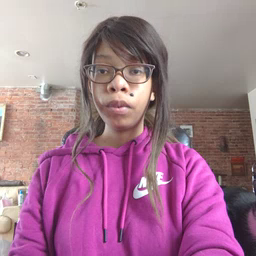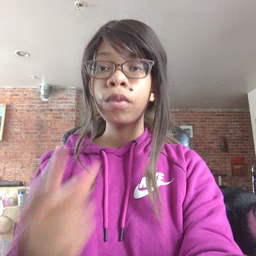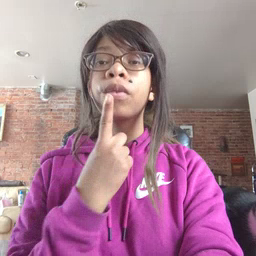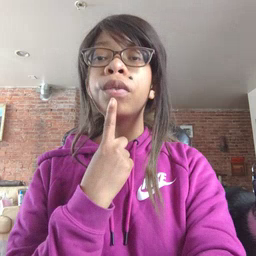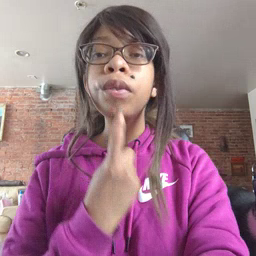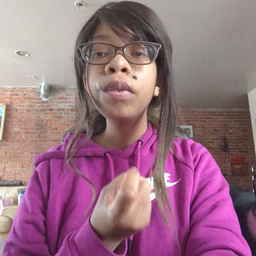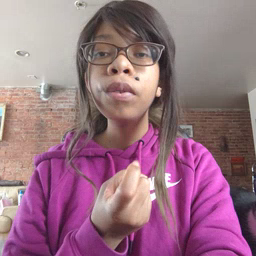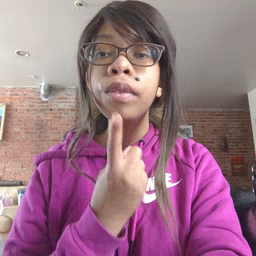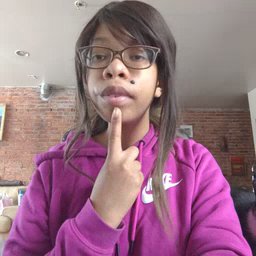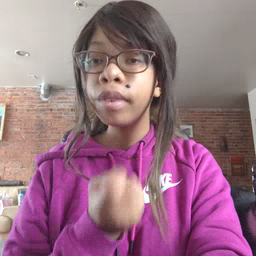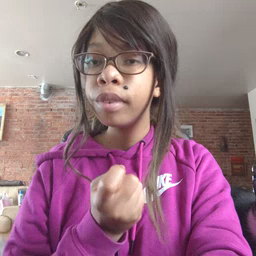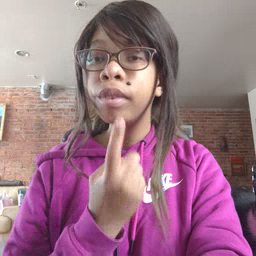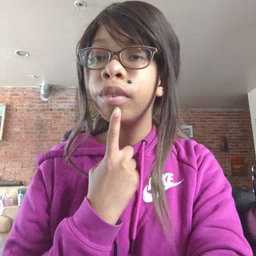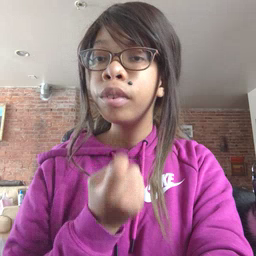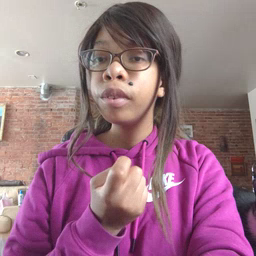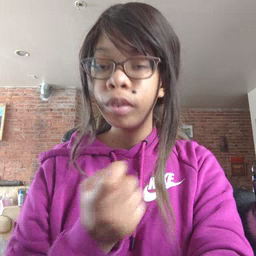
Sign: red